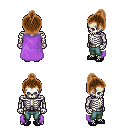
a pixel art fantasy rpg character, male body template, skeleton, lavender cape, teal pants, brown short topknot hairstyle, ghillies, four views (front, back, left, right), 2x2 character sprite sheet, small pixel art, hard edges, no anti-aliasing